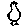
Label: bird